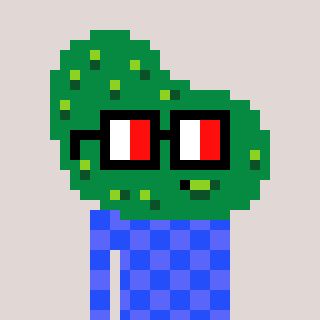
a pixel art character with square glasses with black frames and red eyes, a pickle-shaped head and a purple-colored body on a warm background